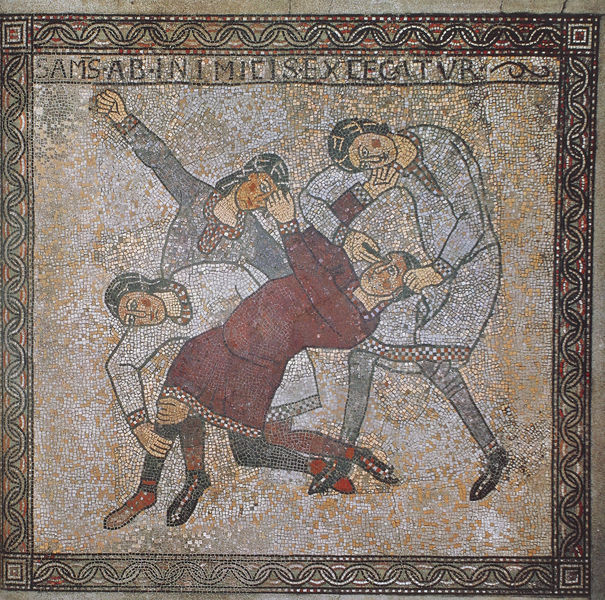
Titel: St. Gereon in Köln
Standort: Köln, St. Gereon (EU - D - NRW)
Schlagwörter: blau, dunkel, kampf, frauen, menschen, grau, hell, männer, schwarz, weiss, rot, ornament, gesichter, arme, rahmen, steine, boden, auge, gold, haare, füße, schrift, fußboden, hemden, klein, rand, gewalt, dekor, text, faust, mosaik, beugen, quadratisch, latein, bodenmosaik, blendung, samson, moasik, personne, überwältigung, ausstechen, auge ausstechen, drei gegen einen